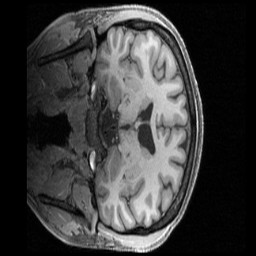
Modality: T1w
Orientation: coronal
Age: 34
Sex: female
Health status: ill
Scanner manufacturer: siemens
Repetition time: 2.4 s
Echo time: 0.00231 s